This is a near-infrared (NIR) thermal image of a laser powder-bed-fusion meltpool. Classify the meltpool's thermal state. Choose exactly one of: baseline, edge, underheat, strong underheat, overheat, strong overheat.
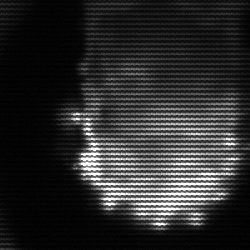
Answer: baseline